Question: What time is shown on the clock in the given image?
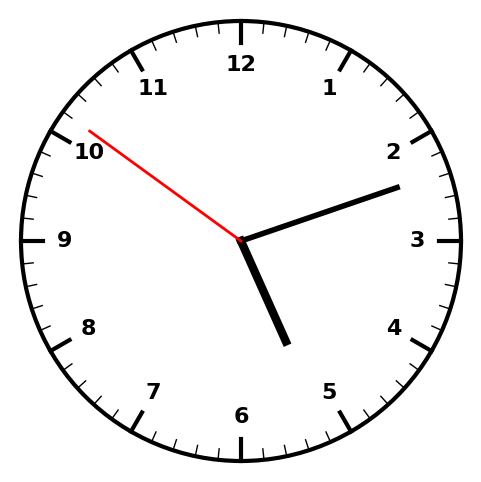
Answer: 05:11:51